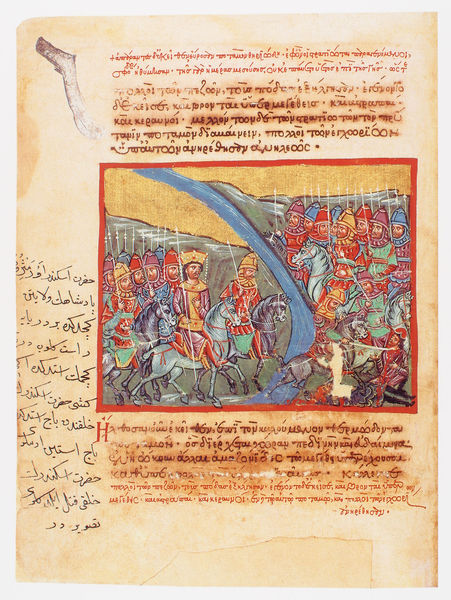
Titel: Der griechische Alexanderroman
Institution: Venedig, Hellenic Institute Codex Gr. 5
Schlagwörter: kampf, fluss, gelb, bunt, zeichnung, alt, bild, gold, gotik, krone, pferde, reiter, schrift, schlacht, könig, buch, seite, illustration, text, uniformen, helm, ritter, buchseite, pergament, helme, arabisch, mittelalter, hellebarde, lanzen, speer, speere, miniatur, persien, handschrift, notiz, buchmalerei, malarei, föuss, pfrede, arabiscg könig illustration